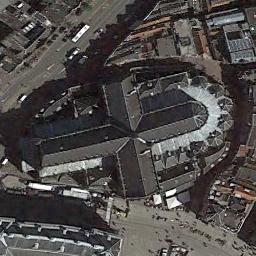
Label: church